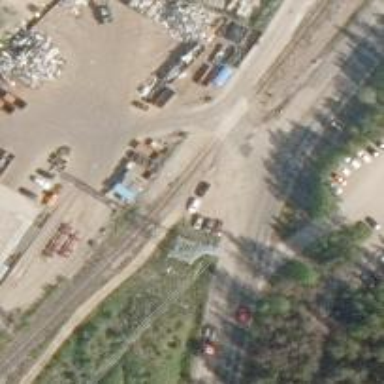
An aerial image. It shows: Rail spur service.